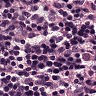
Metastatic tissue present: no